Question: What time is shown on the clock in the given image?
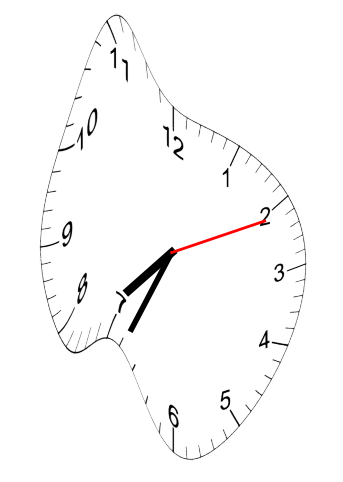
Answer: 07:34:11